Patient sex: M
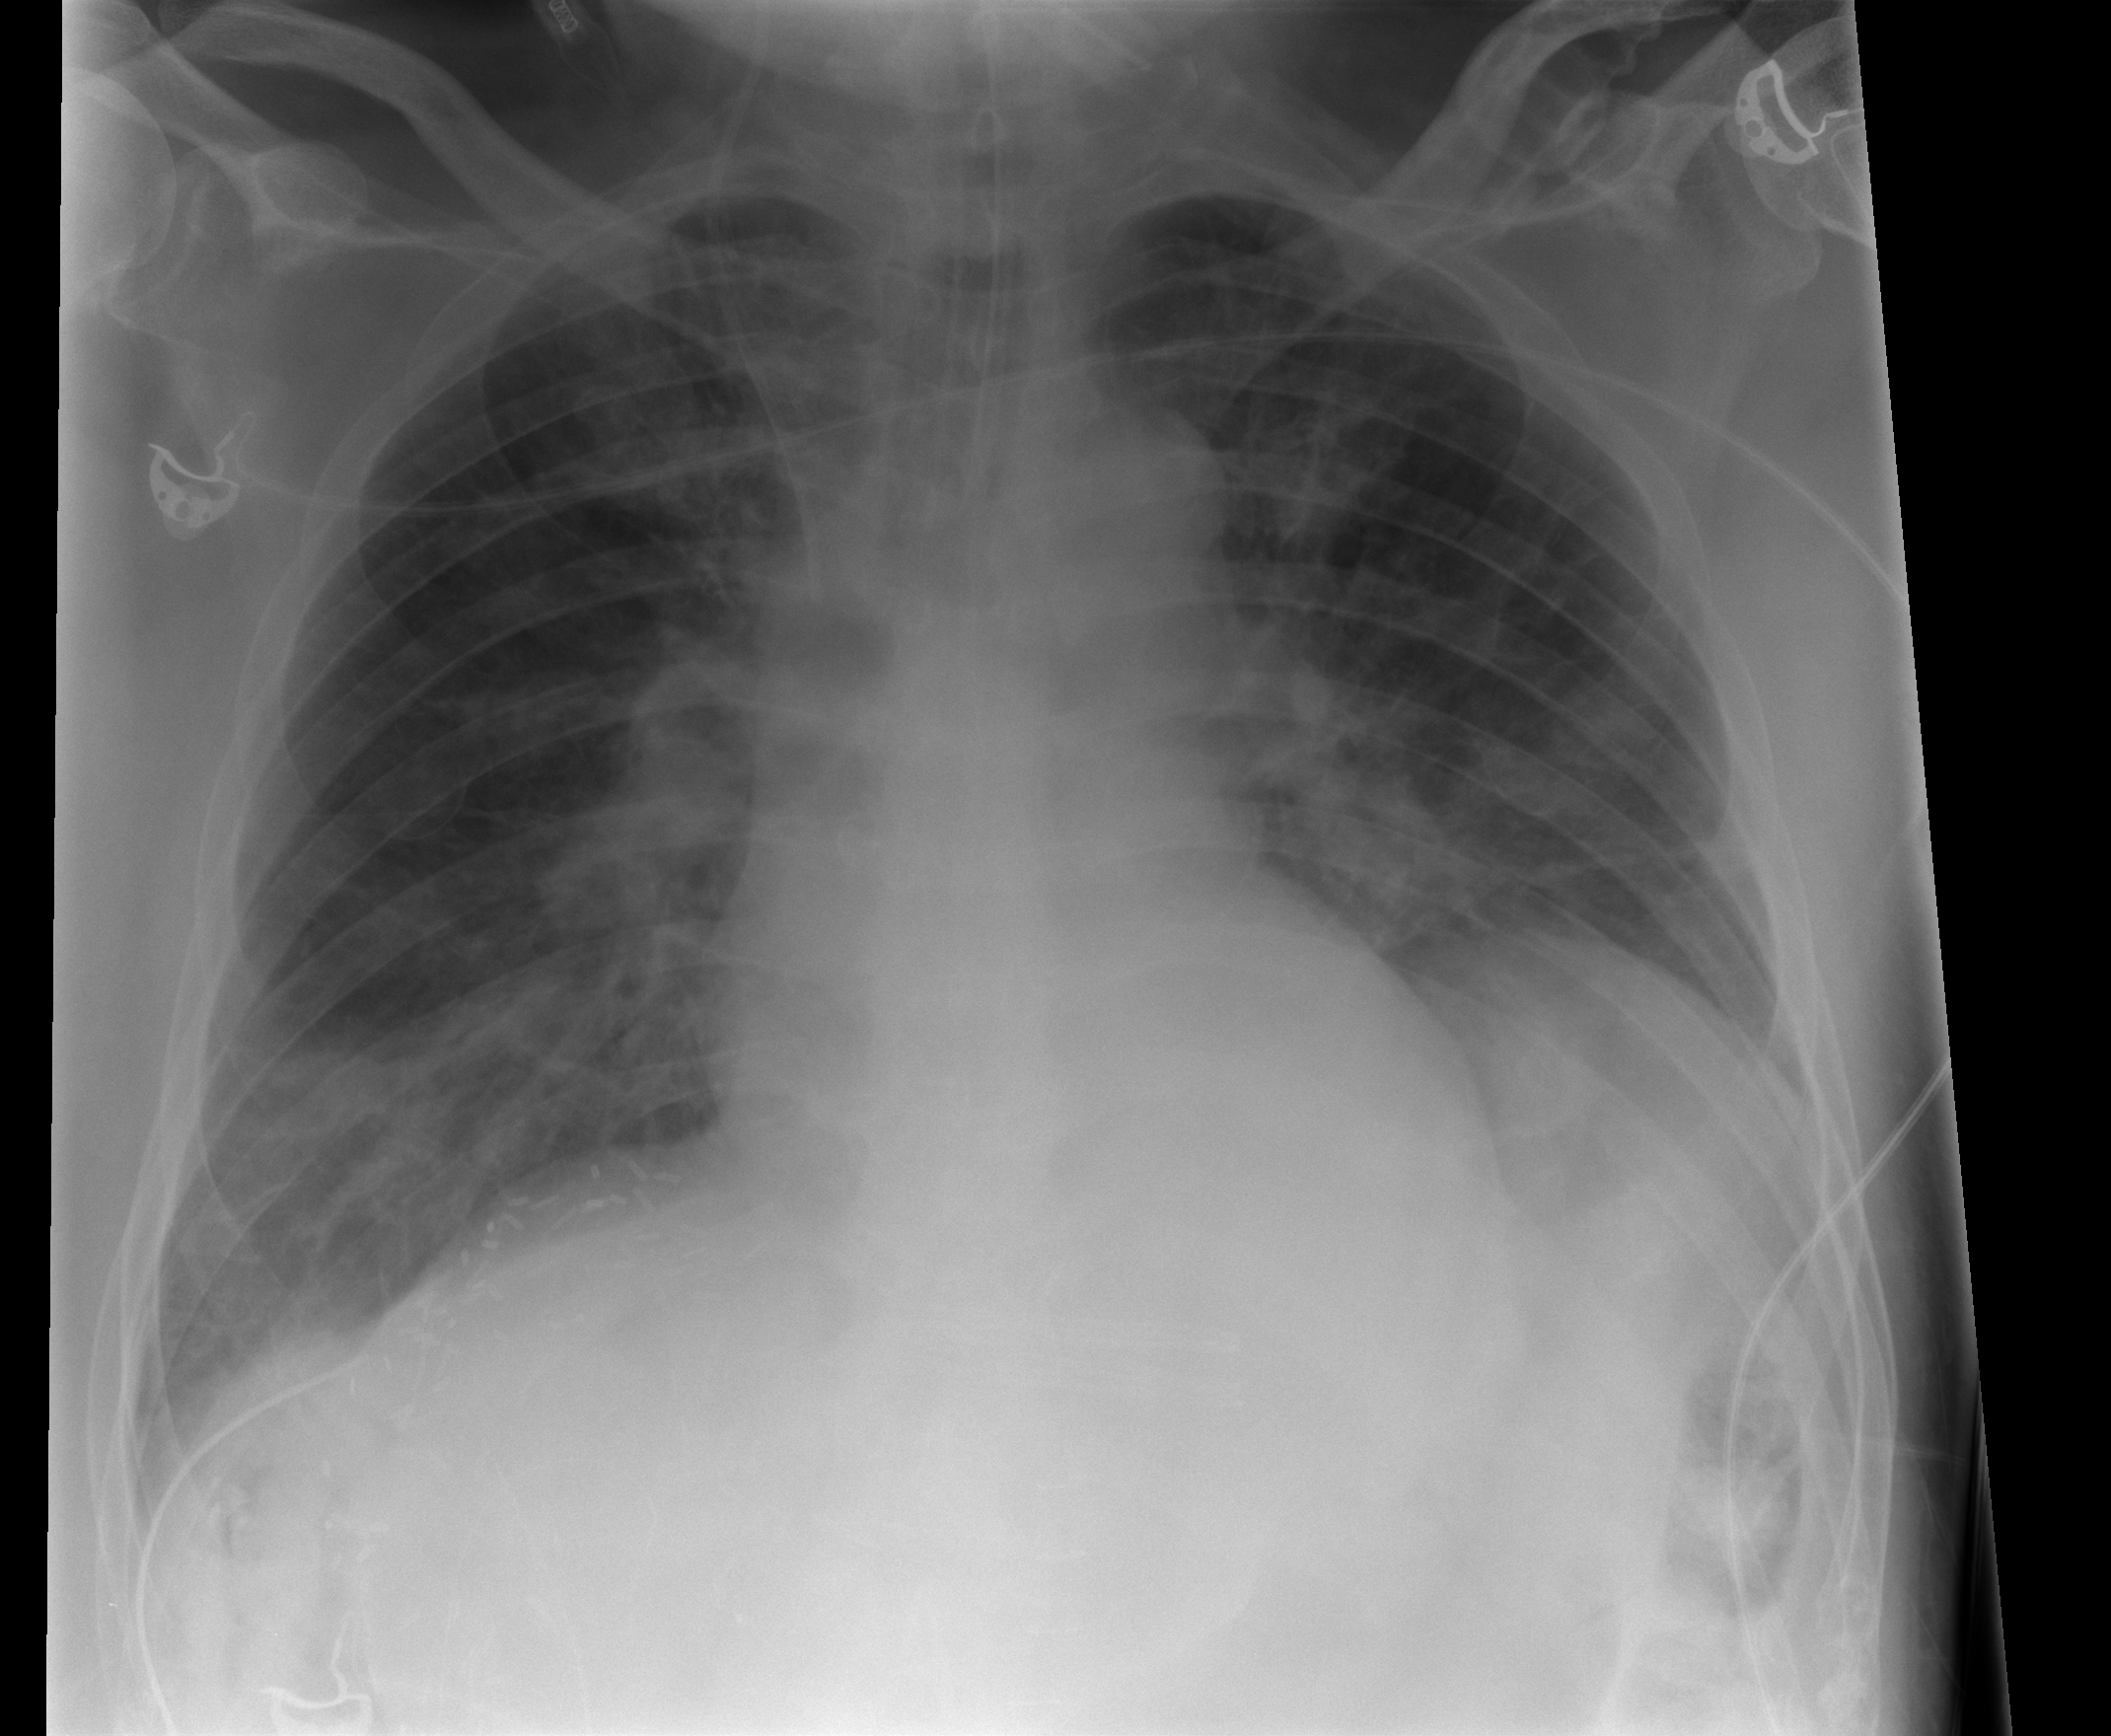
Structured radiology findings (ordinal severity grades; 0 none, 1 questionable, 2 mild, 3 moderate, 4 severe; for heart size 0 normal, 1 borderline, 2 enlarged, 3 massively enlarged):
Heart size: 0
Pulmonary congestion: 0
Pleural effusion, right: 1
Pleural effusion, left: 0
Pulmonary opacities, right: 2
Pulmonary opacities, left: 0
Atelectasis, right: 0
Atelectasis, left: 0